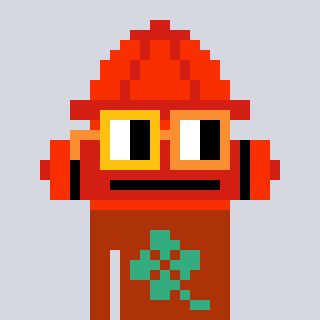
a pixel art character with square yellow and orange glasses, a fire hydrant-shaped head and a hotbrown-colored body on a cool background